Aerial crown-view tile of a tropical tree (Barro Colorado Island, Panama), acquired 20241014:
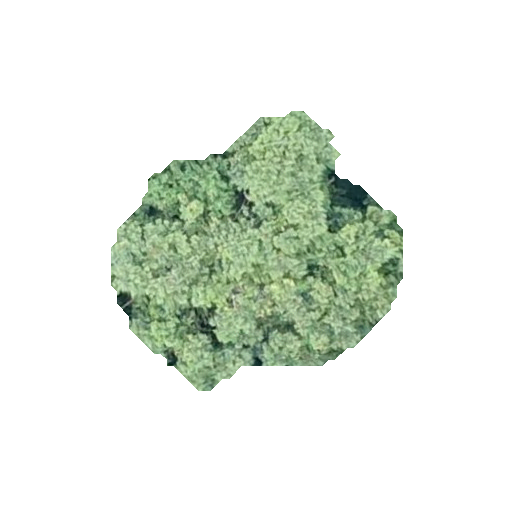
Species: Luehea seemannii
GBIF accepted scientific name: Luehea seemannii
Crown area: 84.995 m²